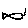
Label: fish